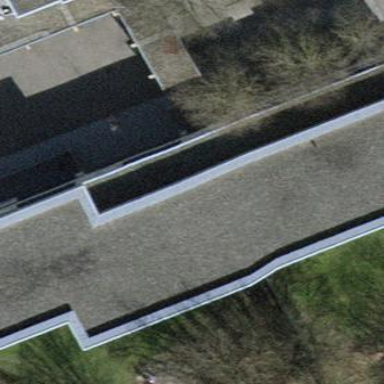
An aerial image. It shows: School building with flat roof. It is amenity in the area.